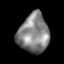
Tissue: lung
Cell type: Epithelial cells
Senescence score: 0.2259
Nuclear area (px): 1170
Mean DAPI intensity: 132.609